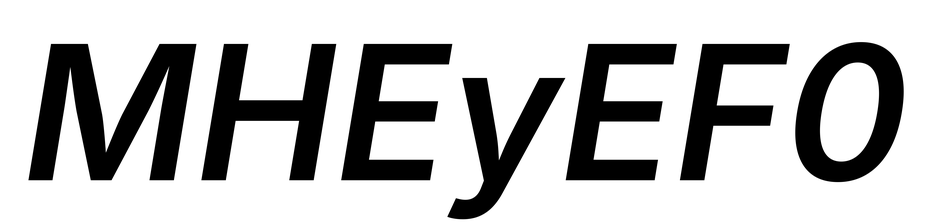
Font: Inter-Italic_SemiBold_Italic